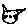
Label: cat